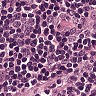
Metastatic tissue present: no